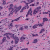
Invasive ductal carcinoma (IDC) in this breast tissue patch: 1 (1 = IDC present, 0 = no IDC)